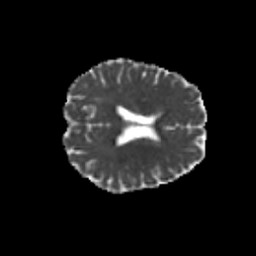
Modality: MD
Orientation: axial
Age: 34
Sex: female
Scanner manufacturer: siemens
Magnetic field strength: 3 T
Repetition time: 8.6 s
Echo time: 0.095 s